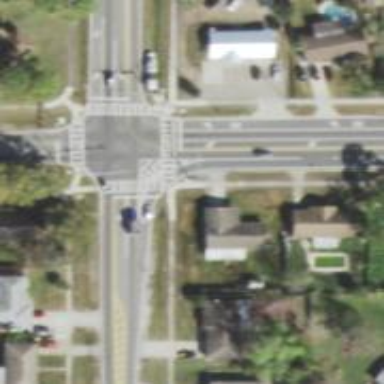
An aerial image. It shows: Uncontrolled road crossing.